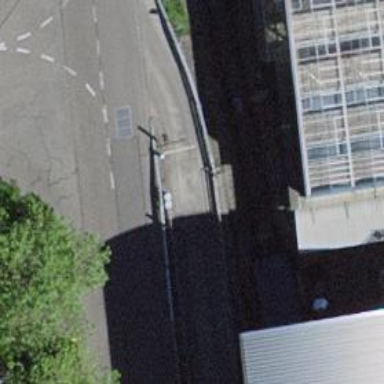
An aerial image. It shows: Lift gate barrier.